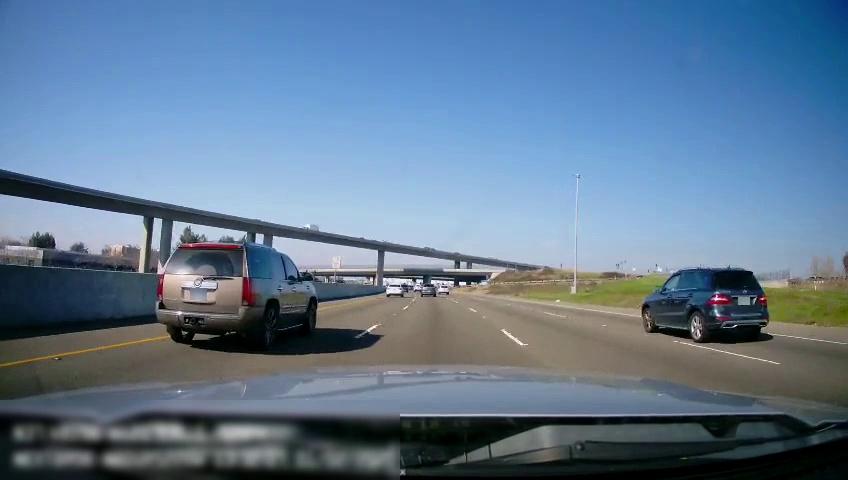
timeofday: Day
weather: Sunny
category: Vehicles | Truck
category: Drivable Space
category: Vehicles | SUV
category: Vehicles | SUV
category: Vehicles | SUV
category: Vehicles | SUV
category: Vehicles | Car
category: Vehicles | SUV
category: Lanes | Alternate Lane
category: Lanes | Current Lane
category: Lanes | Current Lane
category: Lanes | Alternate Lane
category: Lanes | Alternate Lane